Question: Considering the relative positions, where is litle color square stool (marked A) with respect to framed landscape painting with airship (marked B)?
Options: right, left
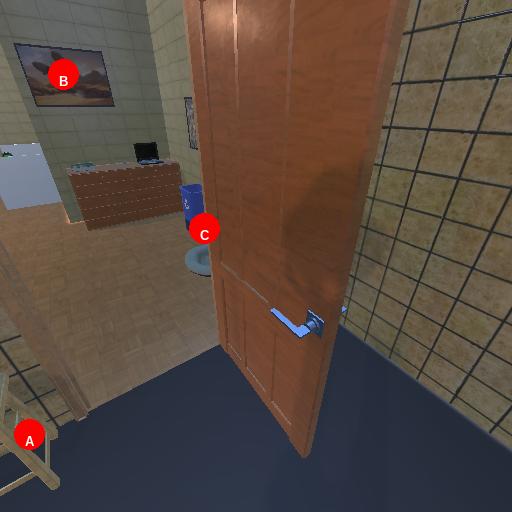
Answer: right